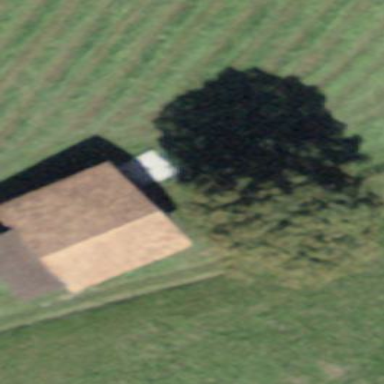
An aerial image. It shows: Rural barn.